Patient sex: M
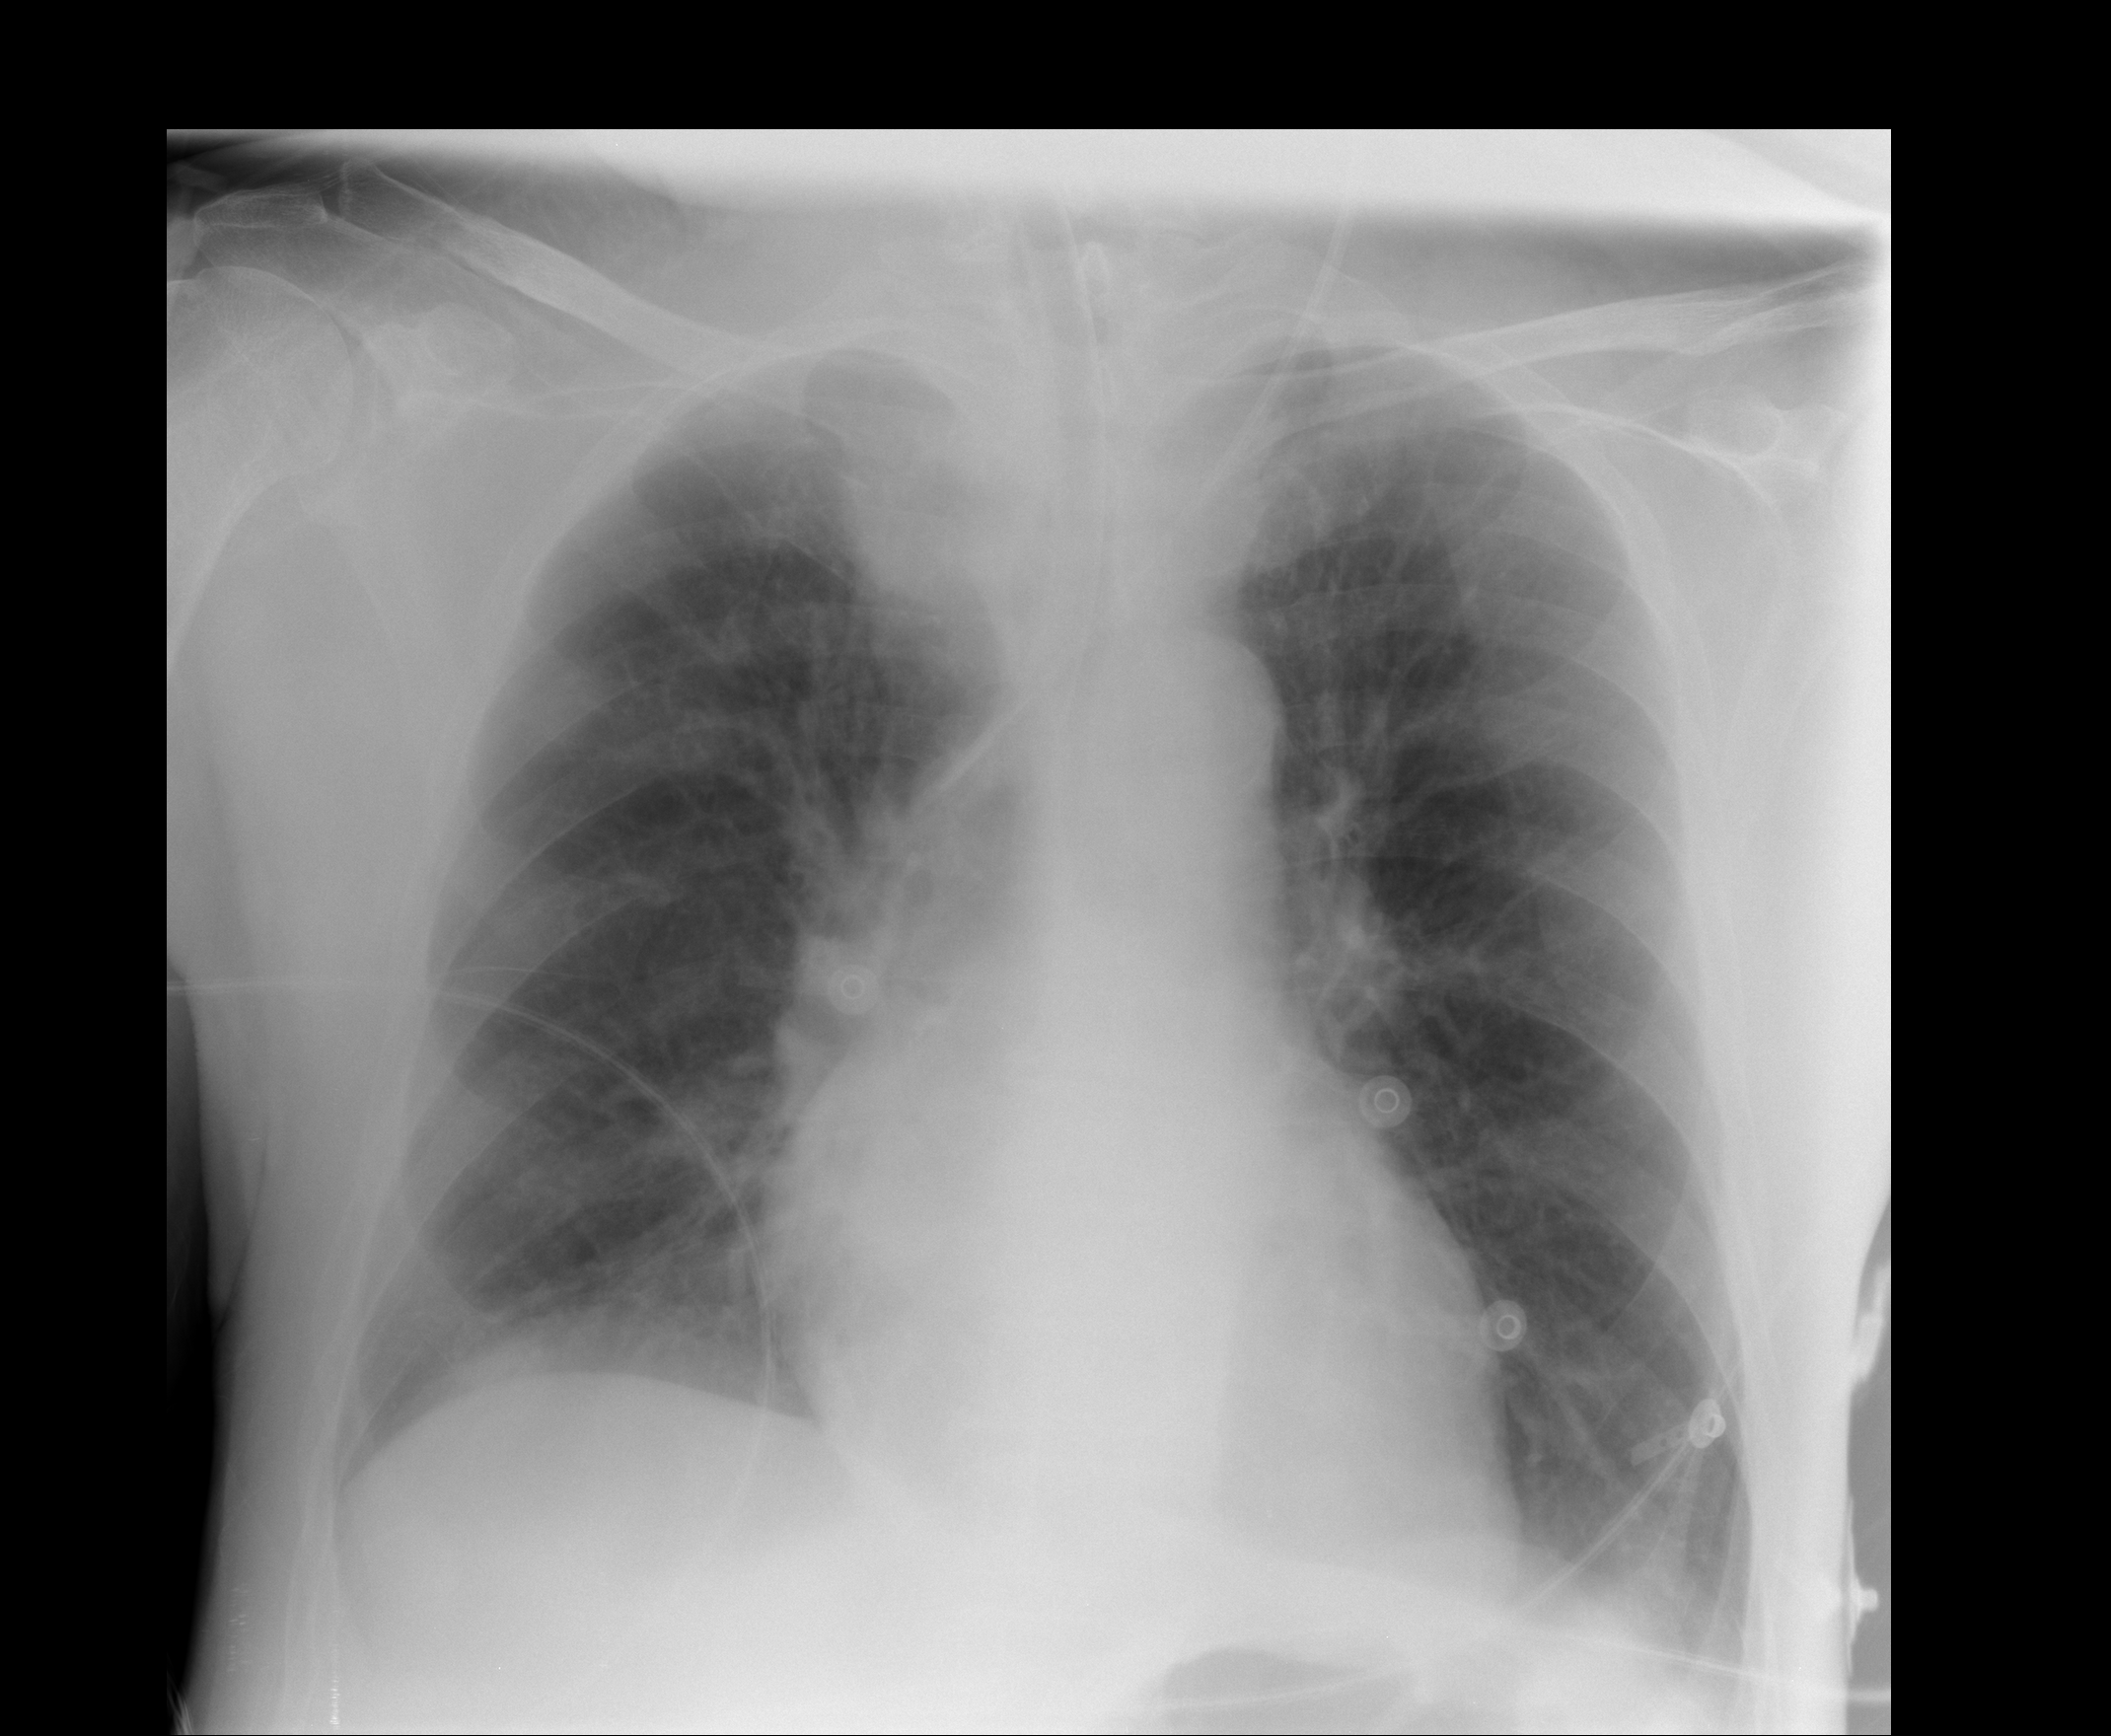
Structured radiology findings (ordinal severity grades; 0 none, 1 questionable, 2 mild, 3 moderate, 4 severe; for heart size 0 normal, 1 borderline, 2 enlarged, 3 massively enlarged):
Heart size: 0
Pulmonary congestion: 2
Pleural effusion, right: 0
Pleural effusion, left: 0
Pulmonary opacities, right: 0
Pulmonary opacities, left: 0
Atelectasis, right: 0
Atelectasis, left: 0